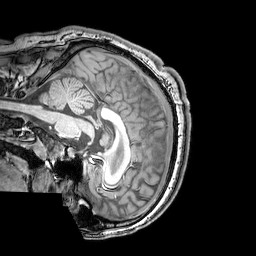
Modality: T1w
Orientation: sagittal
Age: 24
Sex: male
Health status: healthy
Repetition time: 0.081 s
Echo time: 0.037 s